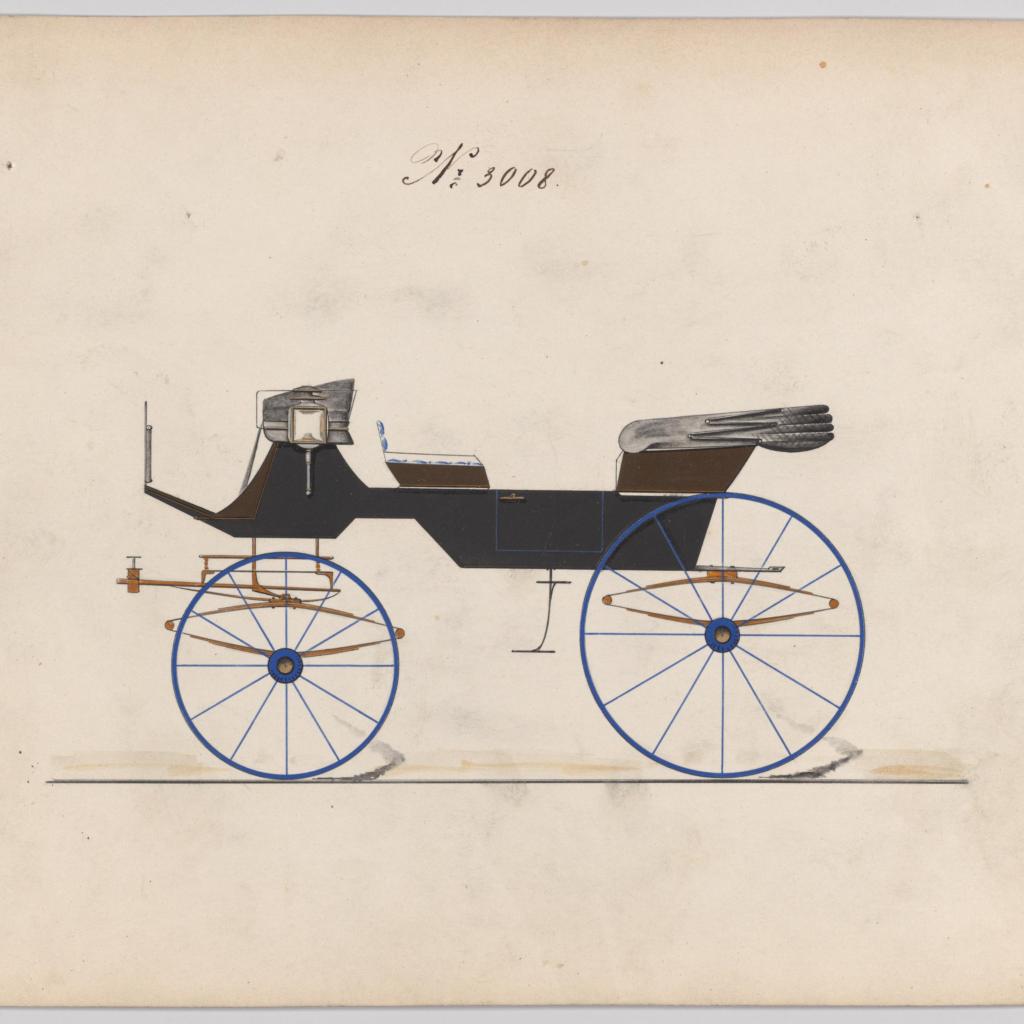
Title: Design for 6 seat Phaeton, no. 3008
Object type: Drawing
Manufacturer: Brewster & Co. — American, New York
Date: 1874
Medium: Pen and black ink watercolor and gouache with gum arabic
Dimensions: Sheet: 7 in. × 9 3/4 in. (17.8 × 24.8 cm)
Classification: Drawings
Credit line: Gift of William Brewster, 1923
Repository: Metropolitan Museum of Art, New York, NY